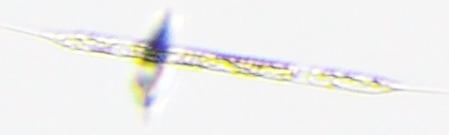
Label: Rhizosolenia